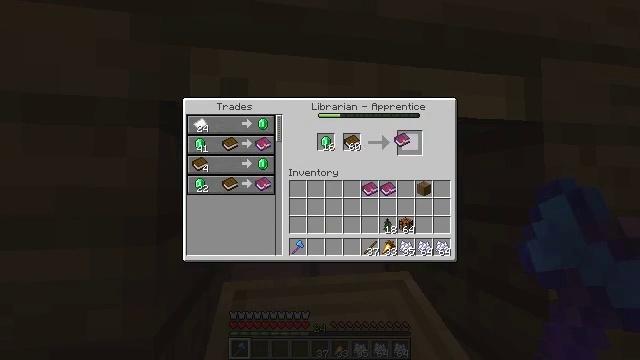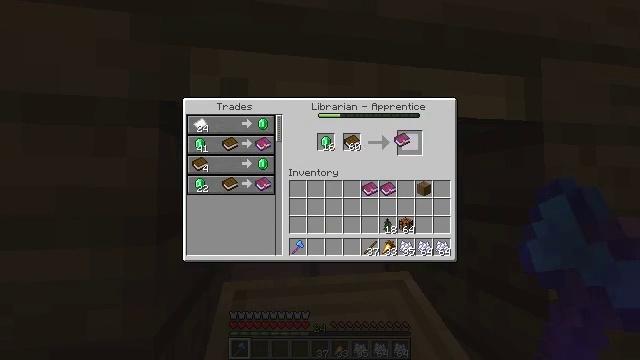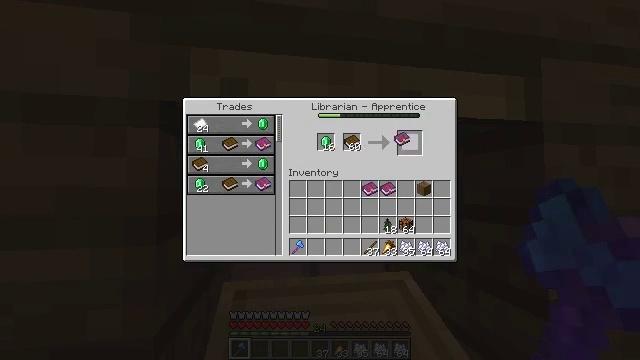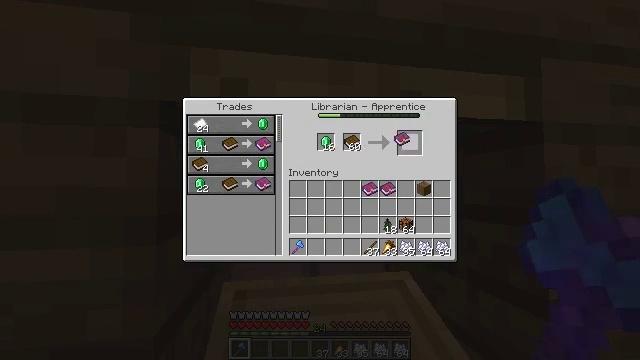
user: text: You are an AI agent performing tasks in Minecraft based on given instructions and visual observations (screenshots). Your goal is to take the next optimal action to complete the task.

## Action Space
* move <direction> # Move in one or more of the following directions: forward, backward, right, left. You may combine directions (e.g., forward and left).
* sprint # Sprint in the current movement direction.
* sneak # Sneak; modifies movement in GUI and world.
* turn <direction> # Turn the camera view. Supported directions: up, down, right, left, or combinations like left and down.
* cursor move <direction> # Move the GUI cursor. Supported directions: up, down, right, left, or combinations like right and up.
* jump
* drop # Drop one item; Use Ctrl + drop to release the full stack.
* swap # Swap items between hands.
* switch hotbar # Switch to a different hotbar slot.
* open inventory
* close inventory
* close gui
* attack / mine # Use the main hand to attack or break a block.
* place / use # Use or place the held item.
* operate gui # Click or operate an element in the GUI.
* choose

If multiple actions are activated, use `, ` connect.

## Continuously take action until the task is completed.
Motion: motion action
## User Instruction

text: Make an enchanted book with the help of the enchanting table.
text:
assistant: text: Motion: operate gui
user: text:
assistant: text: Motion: no_op
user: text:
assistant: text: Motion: no_op
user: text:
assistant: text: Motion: no_op